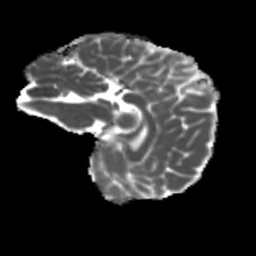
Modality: MD
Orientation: sagittal
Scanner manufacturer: siemens
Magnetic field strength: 3 T
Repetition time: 4 s
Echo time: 0.0594 s